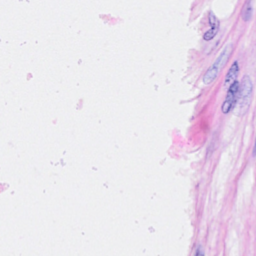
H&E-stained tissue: Breast